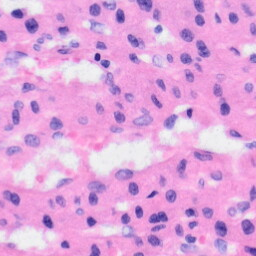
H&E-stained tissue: Liver